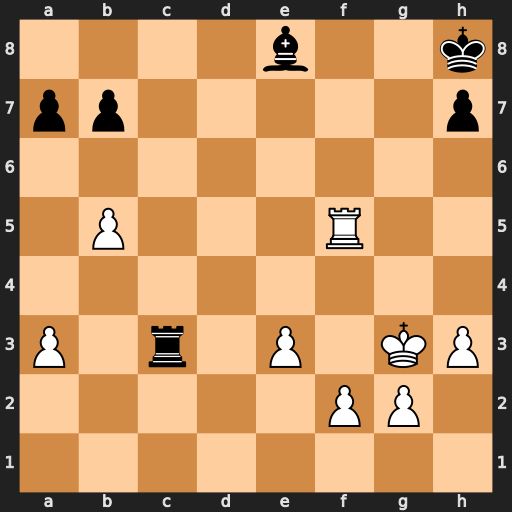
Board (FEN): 4b2k/pp5p/8/1P3R2/8/P1r1P1KP/5PP1/8
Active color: w
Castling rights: -
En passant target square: -
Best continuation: Rf8+ Kg7 Rxe8